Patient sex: F
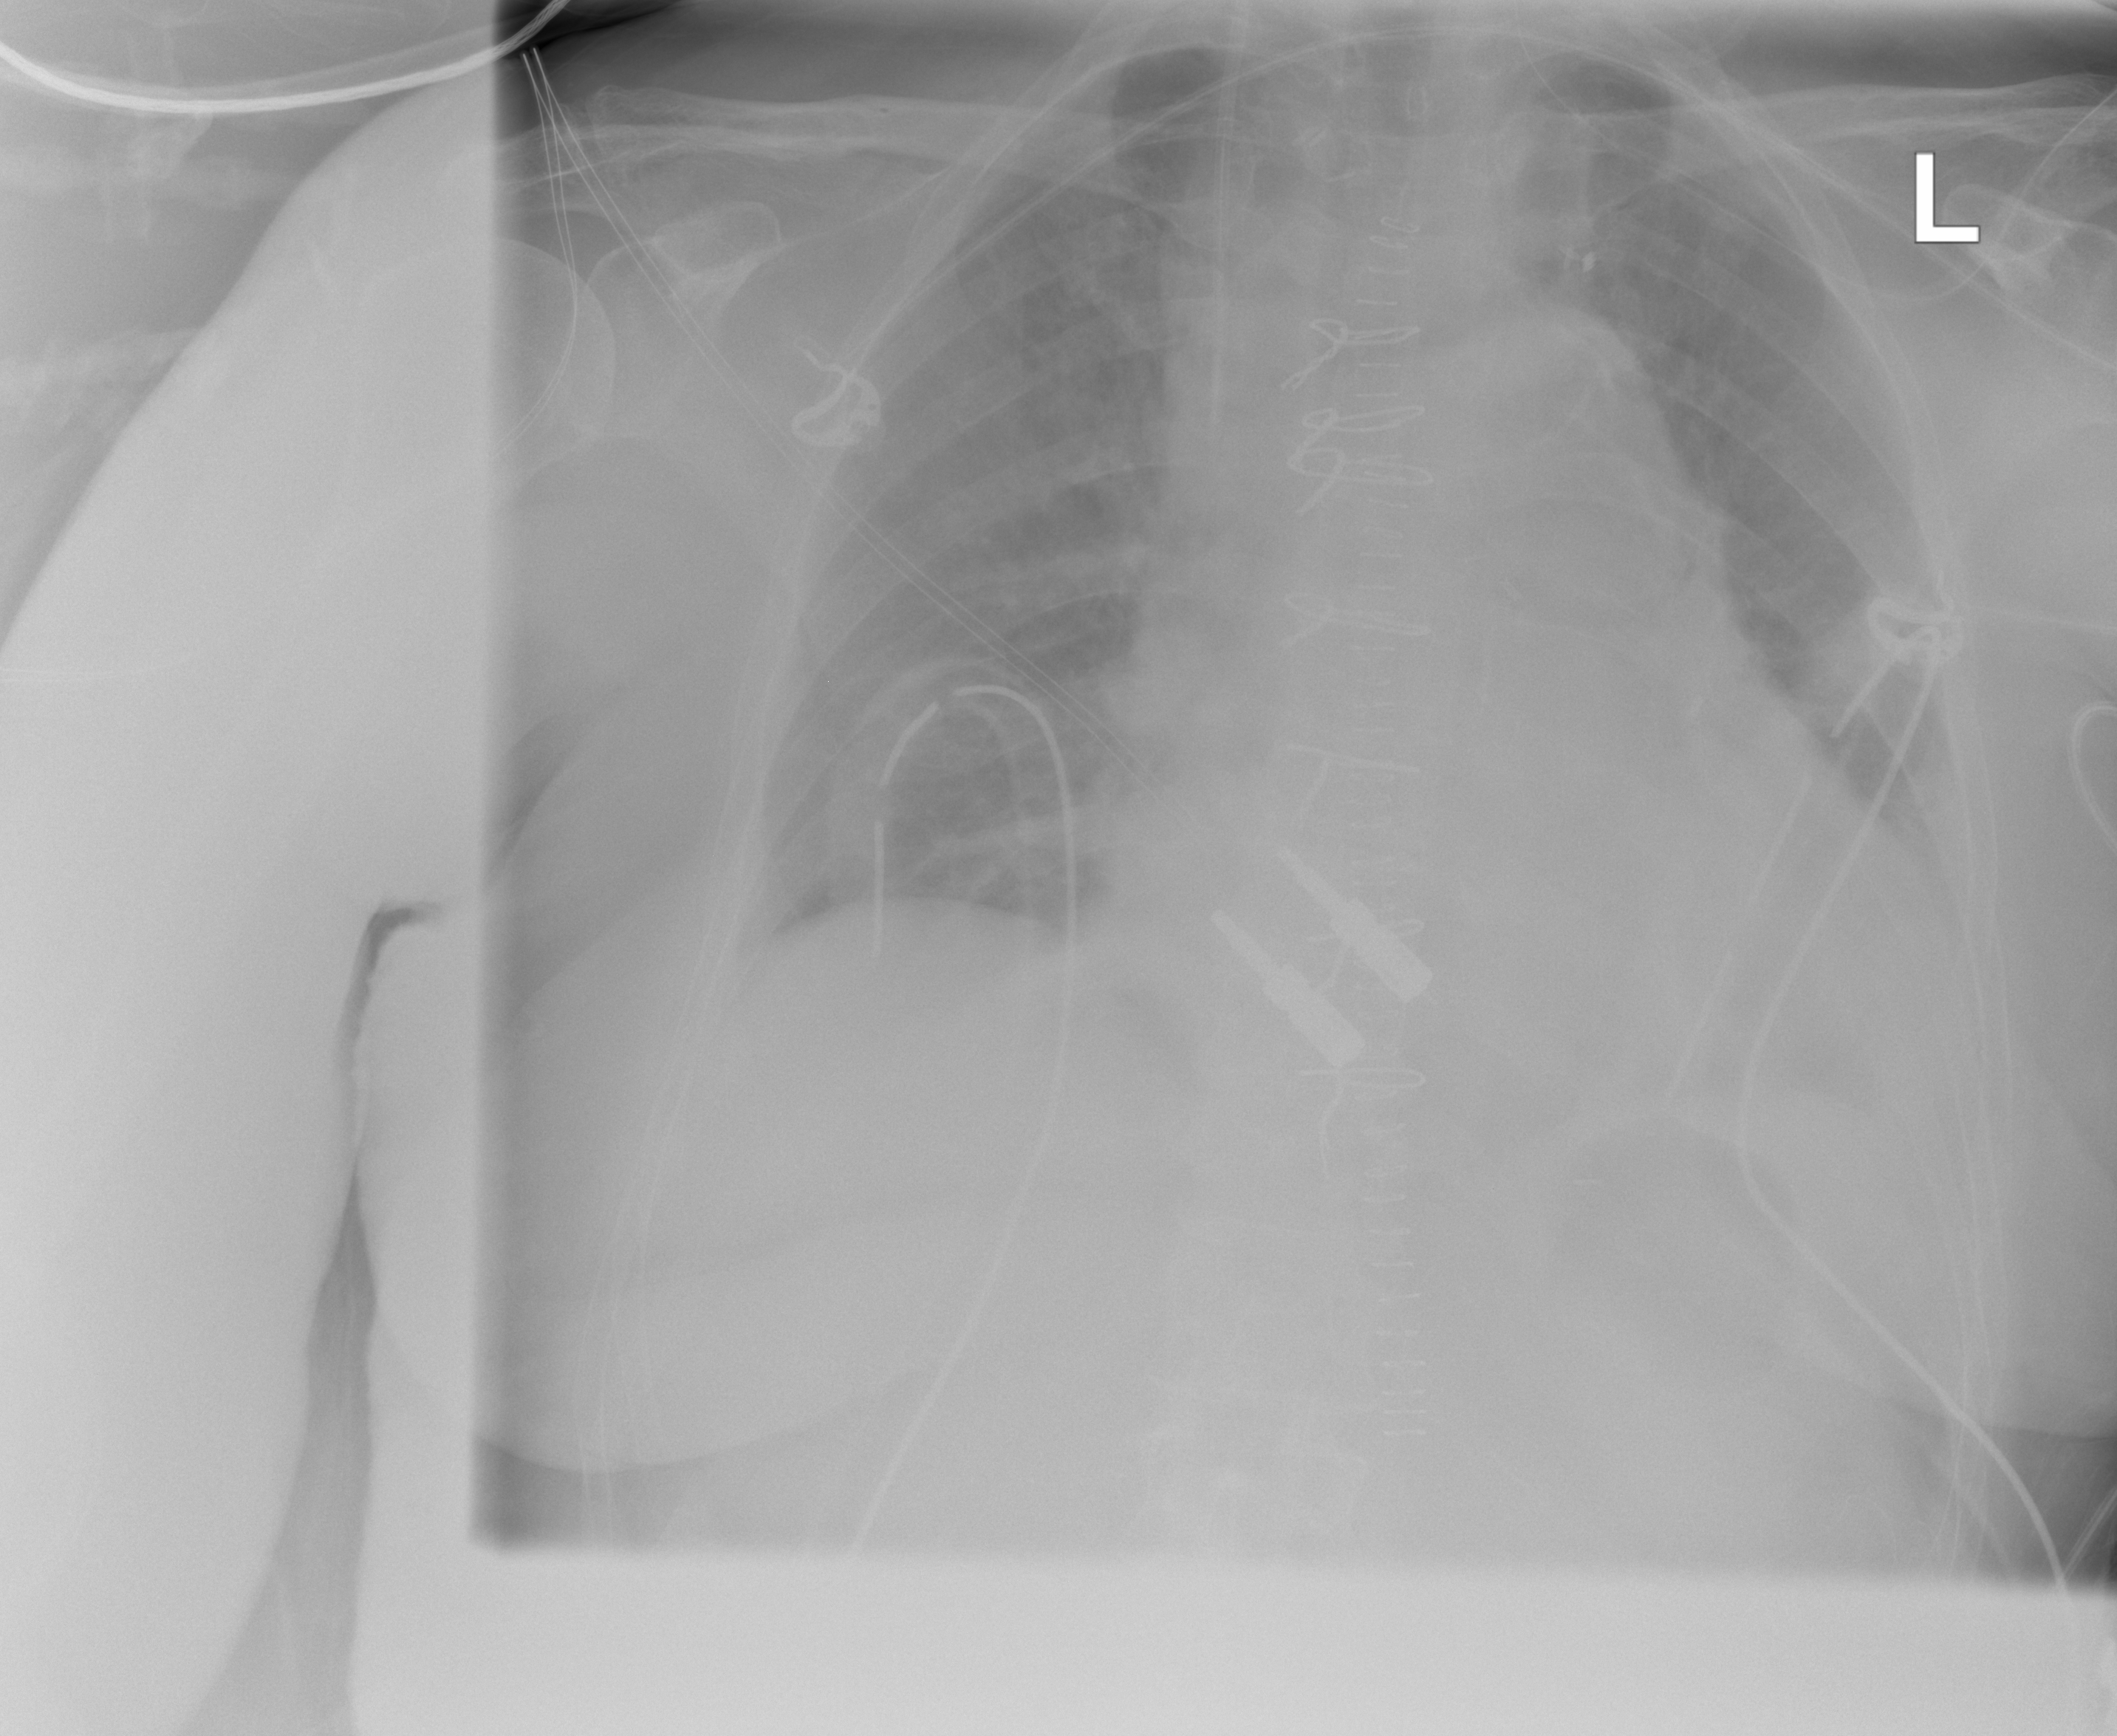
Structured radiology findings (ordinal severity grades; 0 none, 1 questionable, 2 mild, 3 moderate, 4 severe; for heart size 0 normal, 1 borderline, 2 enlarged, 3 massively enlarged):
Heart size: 2
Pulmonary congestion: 0
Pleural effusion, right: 0
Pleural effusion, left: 0
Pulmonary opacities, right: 0
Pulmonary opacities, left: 0
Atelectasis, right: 0
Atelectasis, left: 2